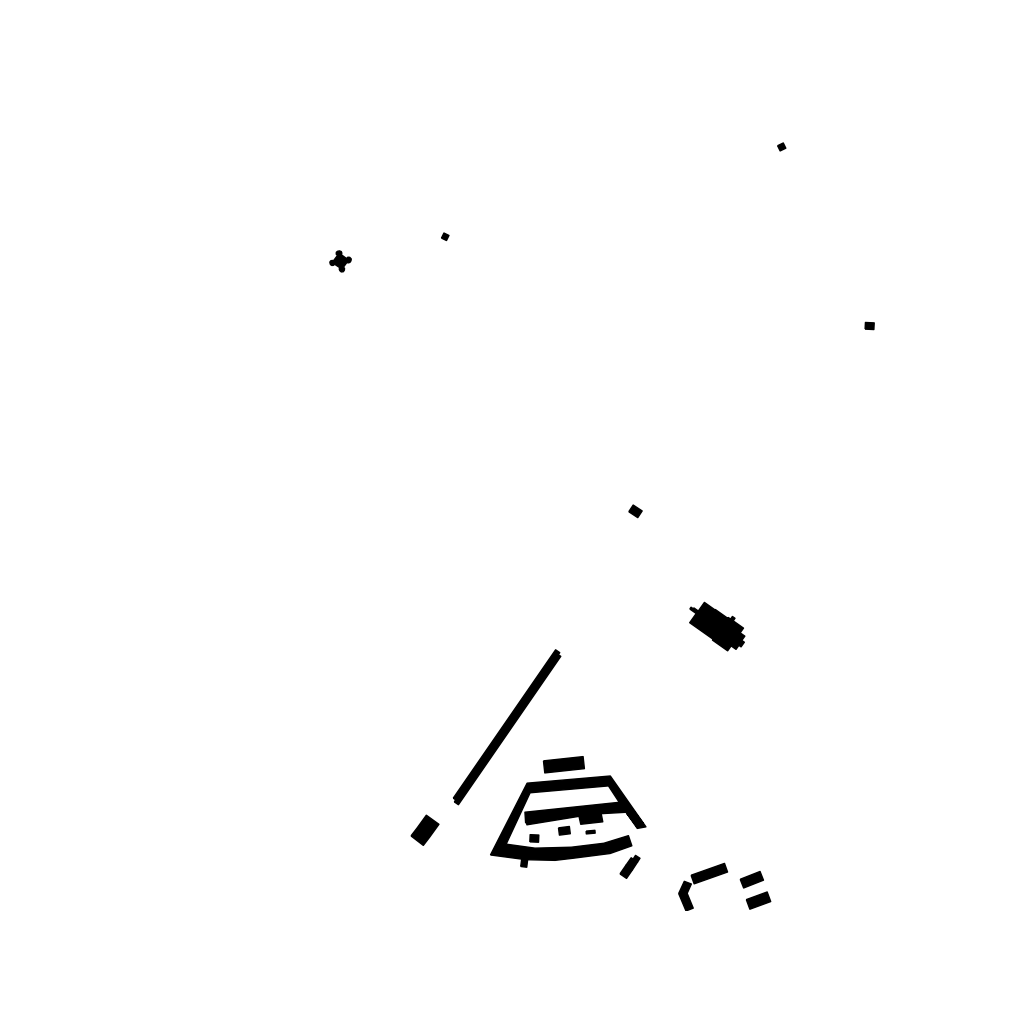
Tags: overhead vector_map, agriculture, recreation, residential, special, individual_rise, low_rise, density_1, Building, 1.0 km²